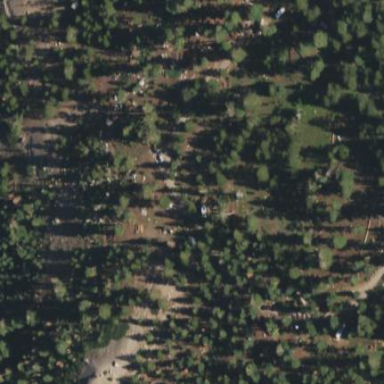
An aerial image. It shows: Campsite with tents and caravans.